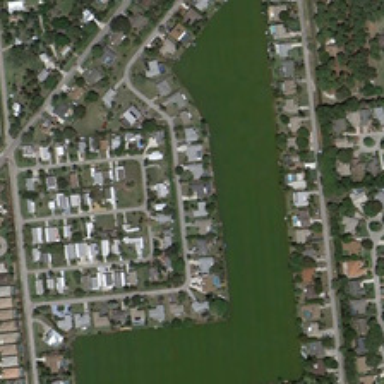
Many buildings and green trees are around a regular pond .